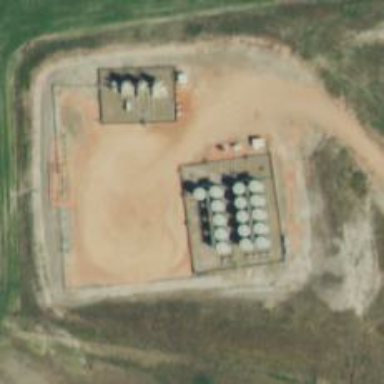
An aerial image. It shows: Storage tank with man-made structure.